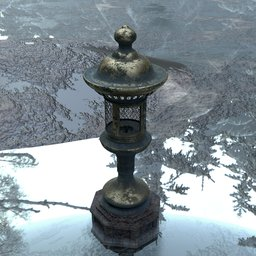
Label: lighting